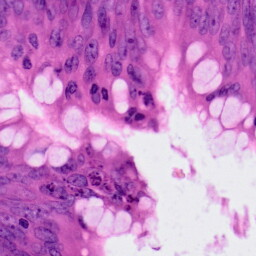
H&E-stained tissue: Colon